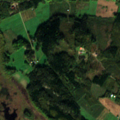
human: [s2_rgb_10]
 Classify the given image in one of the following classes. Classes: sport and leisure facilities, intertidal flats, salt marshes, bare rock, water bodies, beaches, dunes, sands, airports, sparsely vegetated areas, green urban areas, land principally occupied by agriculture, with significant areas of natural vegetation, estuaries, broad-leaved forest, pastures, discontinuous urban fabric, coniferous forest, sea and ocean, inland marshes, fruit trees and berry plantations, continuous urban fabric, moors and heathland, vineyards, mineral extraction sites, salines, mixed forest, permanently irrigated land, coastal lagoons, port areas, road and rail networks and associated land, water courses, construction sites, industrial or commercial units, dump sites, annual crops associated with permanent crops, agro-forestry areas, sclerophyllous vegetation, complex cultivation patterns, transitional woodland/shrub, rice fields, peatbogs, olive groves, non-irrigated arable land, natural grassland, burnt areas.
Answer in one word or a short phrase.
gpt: non-irrigated arable land, land principally occupied by agriculture, with significant areas of natural vegetation, coniferous forest, mixed forest, transitional woodland/shrub, peatbogs